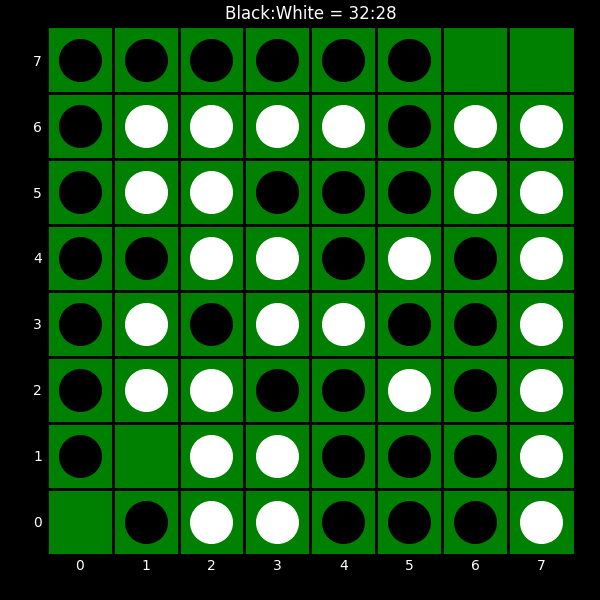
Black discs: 32
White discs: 28